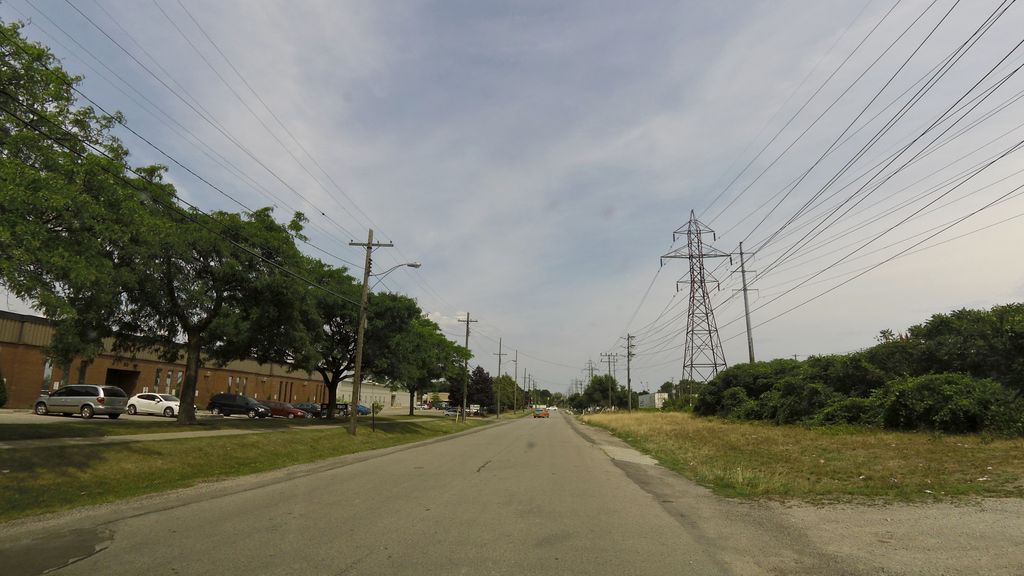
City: toronto